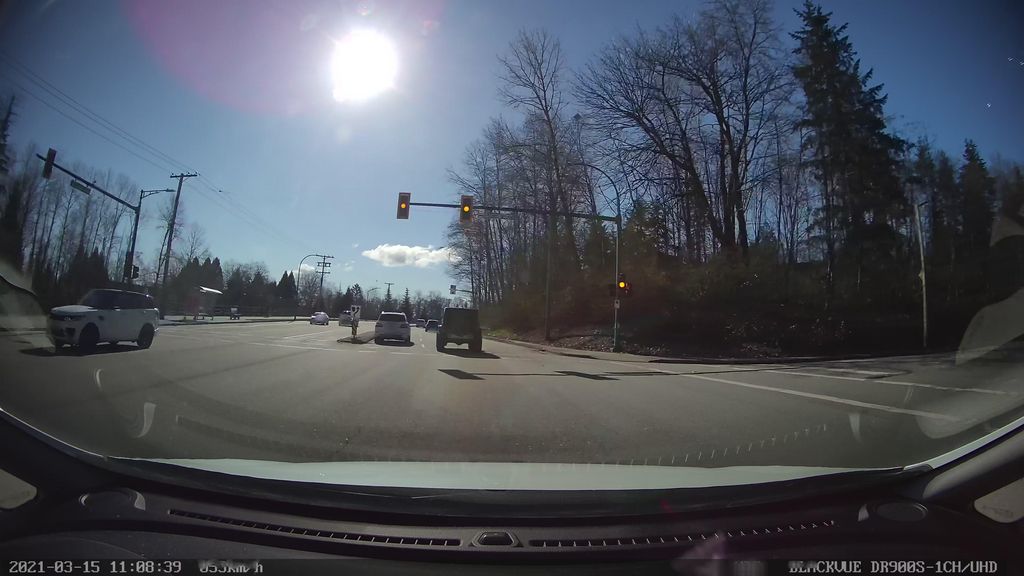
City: vancouver